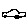
Label: car